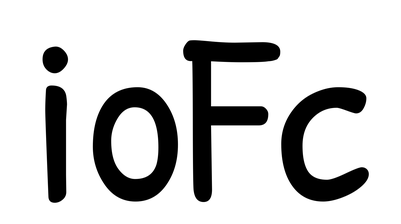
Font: PatrickHand-Regular